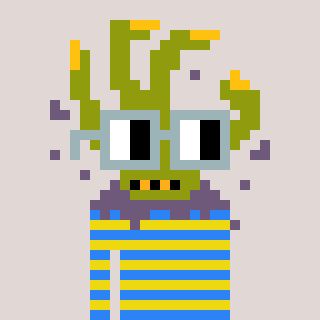
a pixel art character with square dark gray glasses, a zombie-hand-shaped head and a yellow-colored body on a warm background